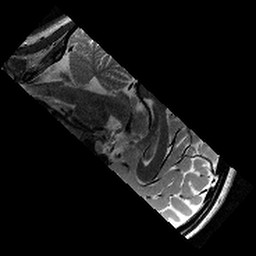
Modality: T2w
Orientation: sagittal
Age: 14
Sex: female
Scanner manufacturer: siemens
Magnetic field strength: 3 T
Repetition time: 9.23 s
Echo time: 0.067 s